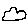
Label: cloud